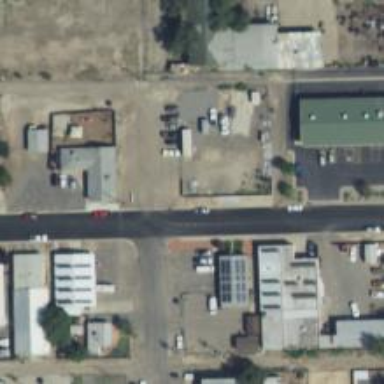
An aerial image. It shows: Alley classified as service road.